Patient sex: F
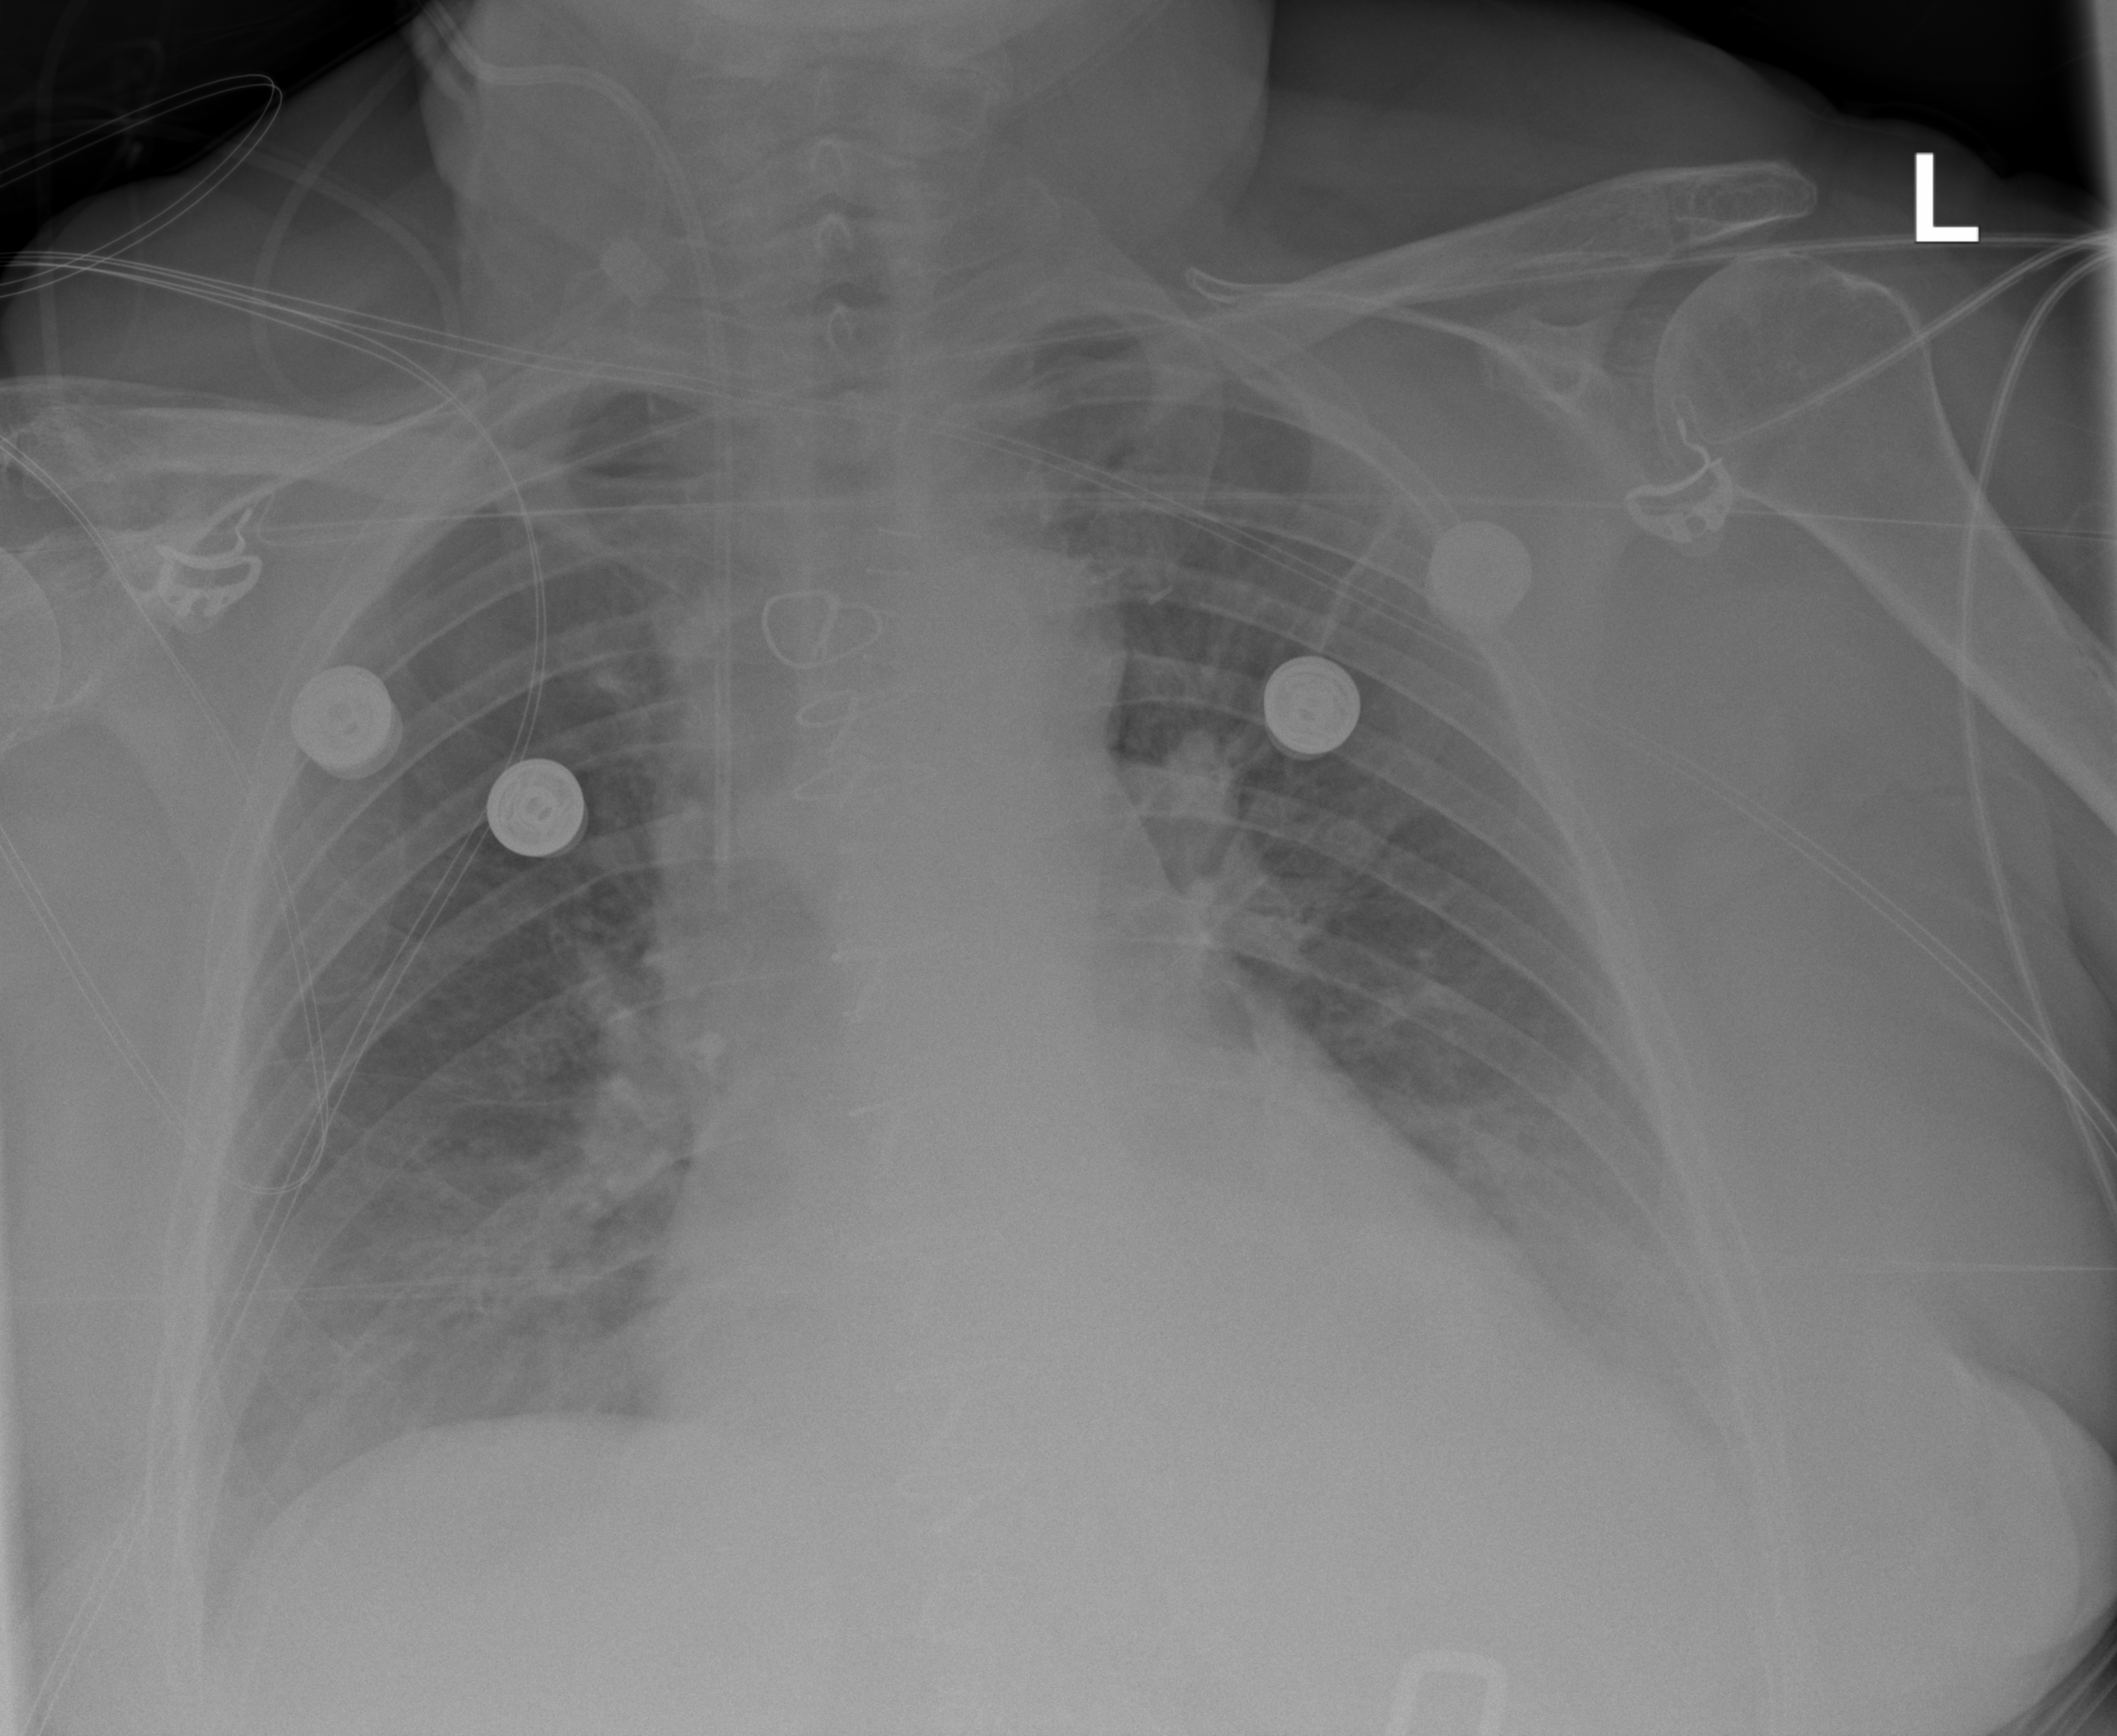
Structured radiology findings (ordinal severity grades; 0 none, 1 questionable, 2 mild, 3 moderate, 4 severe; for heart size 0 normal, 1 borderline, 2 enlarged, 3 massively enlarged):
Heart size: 2
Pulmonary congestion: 2
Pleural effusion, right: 1
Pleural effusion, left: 2
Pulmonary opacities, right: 1
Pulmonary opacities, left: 1
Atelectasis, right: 2
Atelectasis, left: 2